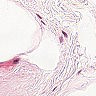
Metastatic tissue present: no